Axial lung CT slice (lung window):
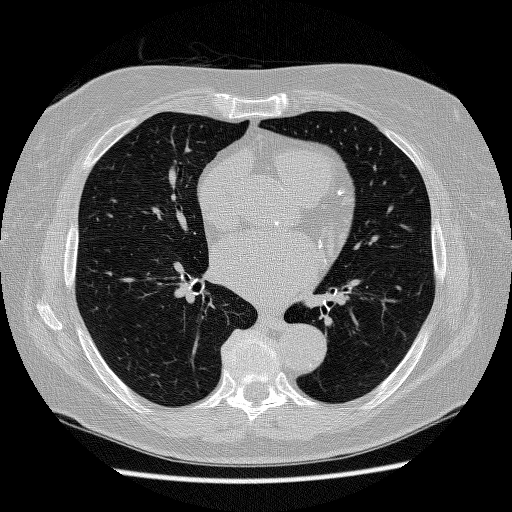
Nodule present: no